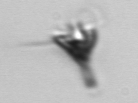
Label: Pyramimonas_longicauda